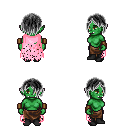
a pixel art fantasy rpg character, female body template, orc, green skin, pink tattered cape, robe skirt, gray bangs hairstyle, leather bracers, black shoes, four views (front, back, left, right), 2x2 character sprite sheet, small pixel art, hard edges, no anti-aliasing